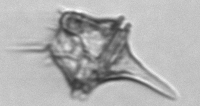
Label: Amylax